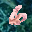
Label: 6